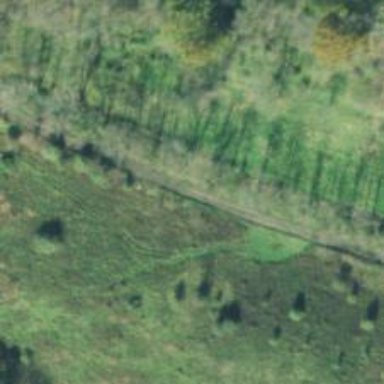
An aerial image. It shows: Abandoned railway.